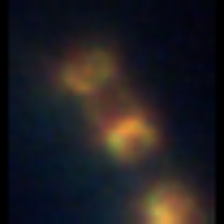
Taxon: Diatom_aggregate
Group: Diatoms